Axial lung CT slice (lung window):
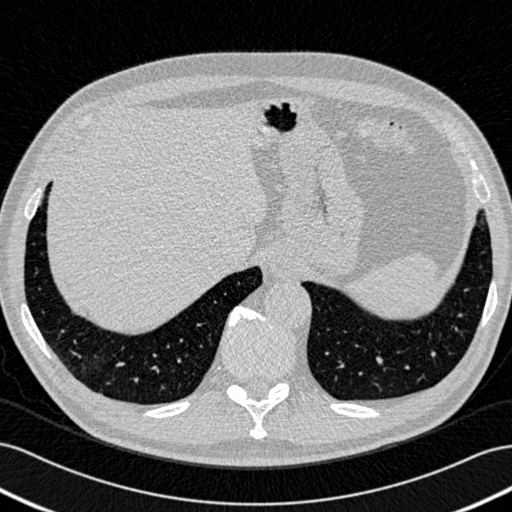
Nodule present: no